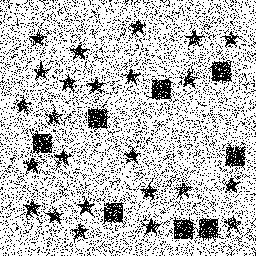
Squares: 8
Triangles: 0
Stars: 24
Total shapes: 32